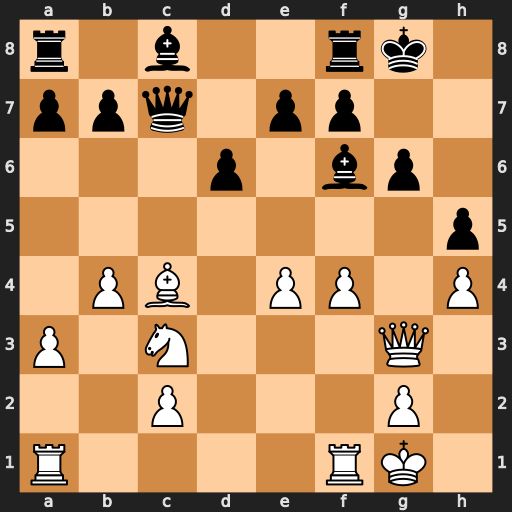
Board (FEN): r1b2rk1/ppq1pp2/3p1bp1/7p/1PB1PP1P/P1N3Q1/2P3P1/R4RK1
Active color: w
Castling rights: -
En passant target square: -
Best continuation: Qxg6+ Bg7 Nd5 fxg6 Nxc7+